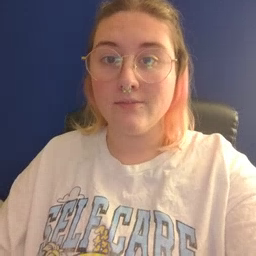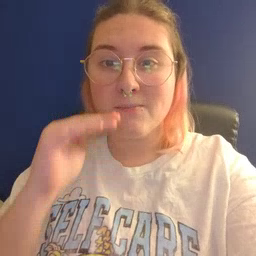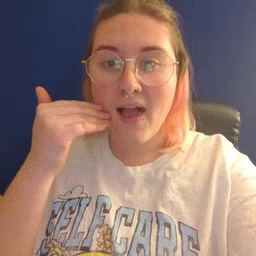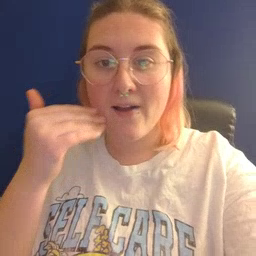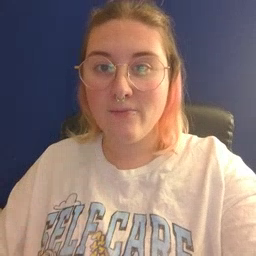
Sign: smile